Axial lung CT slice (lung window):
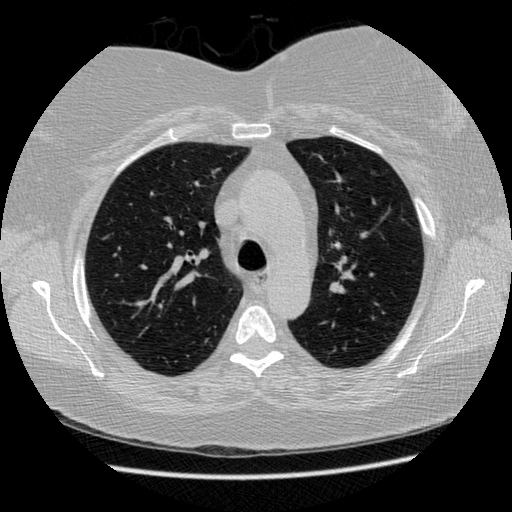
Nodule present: no